Question: I'm trying to create a tabbed application with navigation elements inside the tab bar, as seen in the picture below (the red bar) using Swift/XCode 6.2. Basically those three icons in the middle will direct the user to different view controllers. The other two icons would be context-based. For example, on a table view page you would see the menu icon and add new icon as seen in the image. However, clicking on a row would change the menu icon to a back icon, and the add icon to something else.
That's the general idea, but I'm having a very hard time implementing something even close to this. The first issue is that whenever I embed a view in a Tab Bar Controller, I can't move the tab bar to the top. However, when I create a custom UITabView in a View Controller, Control + Click and dragging a Tab Bar Item to another view doesn't create a segue. I haven't even begun to tackle having the navigation elements inside the bar.
I guess what I'm asking is just for a little guidance on what route to take to tackle this. I'm assuming I can't use a Tab Bar Controller or Navigation Controller because it doesn't seem like I can customize them all that much. So custom Tab Bar and Navigation Bars, and then implemnt the segues and button changes programmatically?
Thanks.

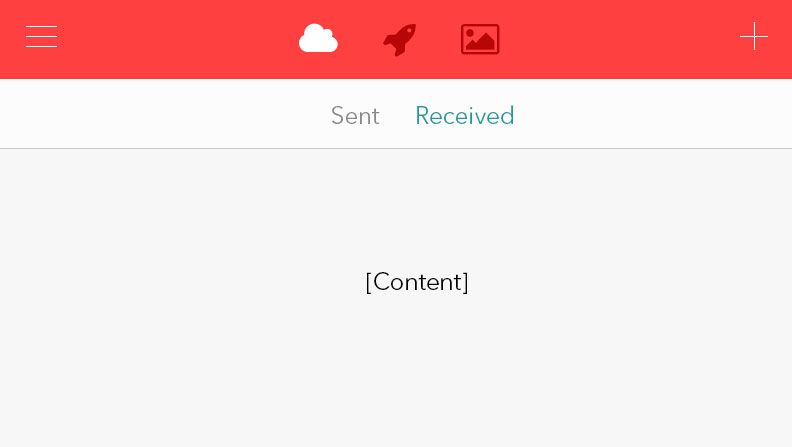
Answer: I will try to guide you from an architectural perspective (so you won't find much code below).
# Using a UITabBarController
In order to achieve what you are suggesting, you are right 'UITabBarController', among several reasons, the most immediate one is that they are meant to be and you want it in top (check <URL>. The good news is that probably you don't need it!
If you still want to go with a 'UITabBarController' for whatever reason, please see @Matt's <URL>.
# Using a UINavigationController
You can use a 'UINavigationController' to solve this task, since the 'UINavigationBar' of a 'UINavigationController' can be customized. There are multiple ways on how you can organize your view's hierarchy to achieve what you propose, but let me elaborate one option:
1. To customize a UINavigationBar's to add buttons, you just need to set its navigationItem's title view: // Assuming viewWithTopButtons is a view containing the 3 top buttons
self.navigationItem.titleView = viewWithTopButtons
2. To add the burger menu functionality on a UINavigationController you can find several posts on how to do it and infinite frameworks you can use. Check this other SO Question for a more detailed answer (e.g. MMDrawerController, ECSlidingViewController to mention a couple).
3. About organizing your view hierarchy, it really depends on if when the user taps one of the main top buttons, it will always go to the first view controller in the new section or if you want to bring him back to the last view in the section where he was. 3.1 Switching sections displays the first view of the new section Your app's UIWindow will have a single UINavigationController on top of the hierarchy. Then each of the 3 top buttons, when tapped, will change the root view controller of the UINavigationController. Then, when the user changes section, the current navigation hierarchy is discarded by setting the new section view controller as the UINavigationController root view controller. self.navigationController = [sectionFirstViewController]
3.2 Switching sections displays the last displayed view in the new section This will require a slightly modified version of the above, where your each of your sections will have its own UINavigationController, so you can always keep a navigation hierarchy per section. Then, when the user taps one of the top buttons to switch section, instead of changing as previously described, you will change the UIWindowroot view controller to the new section's UINavigationController. window.rootViewController = sectionNavigationController
# Using a custom implementation
Of course, the last and also very valid option would be that you implement yourself your own component to achieve your requirements. This is probably the option requiring the biggest effort in exchange of the highest customizability.
Choosing this option is definitely not recommend to less experienced developers.